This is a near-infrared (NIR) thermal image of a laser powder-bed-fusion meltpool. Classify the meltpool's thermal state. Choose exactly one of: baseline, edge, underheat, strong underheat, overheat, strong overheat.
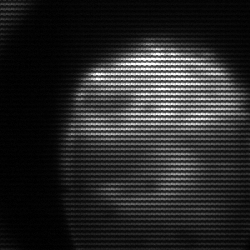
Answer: edge